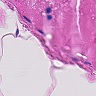
Metastatic tissue present: no